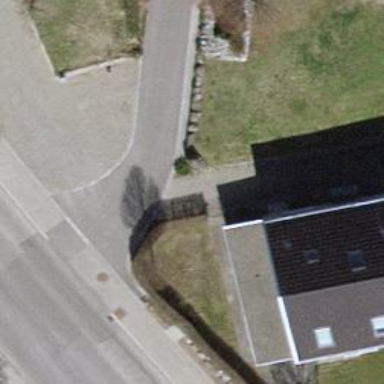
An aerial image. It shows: Residential road with asphalt surface and no sidewalk.